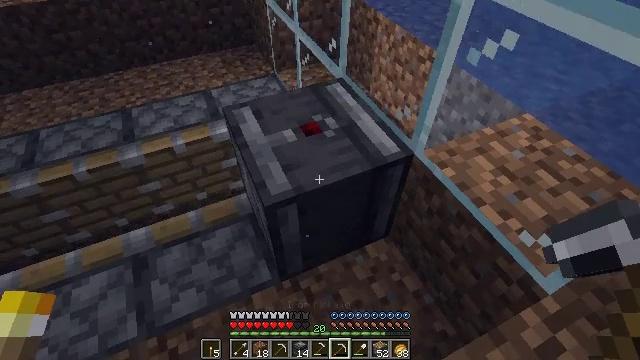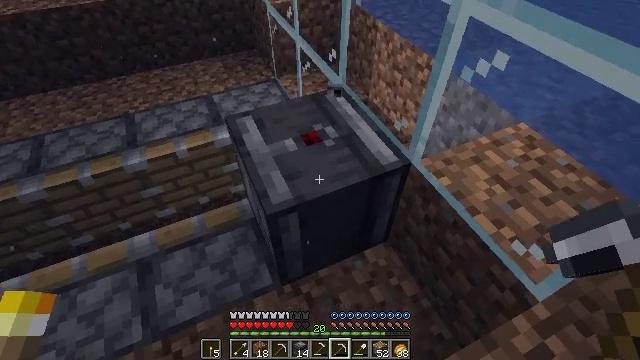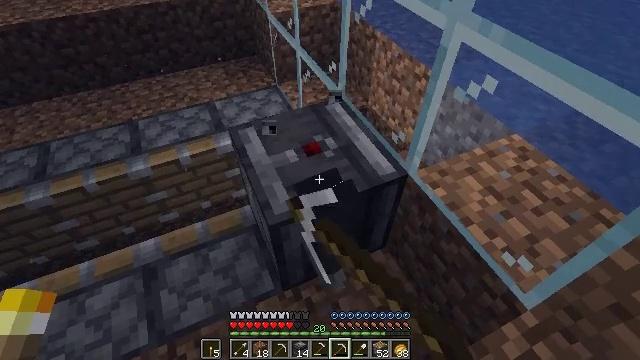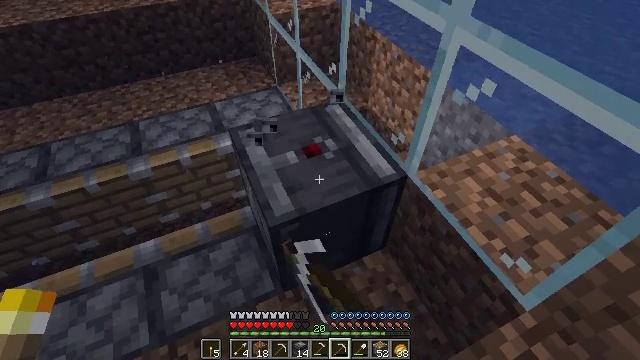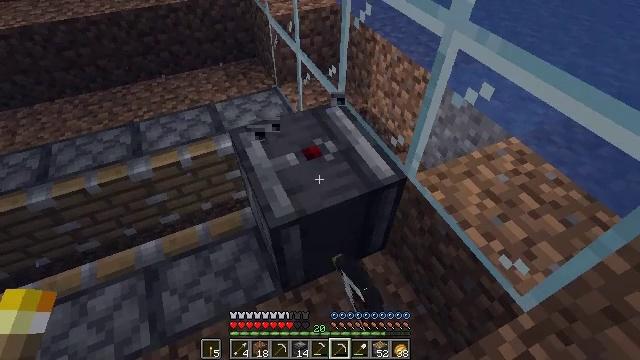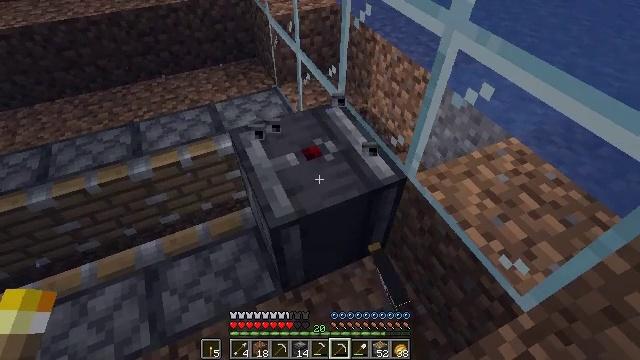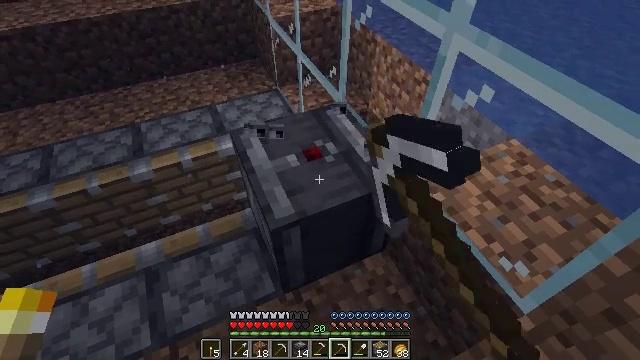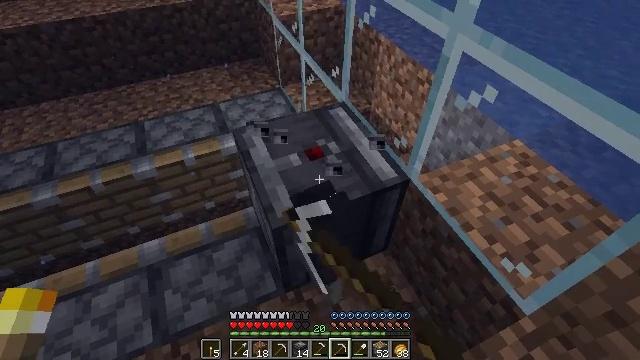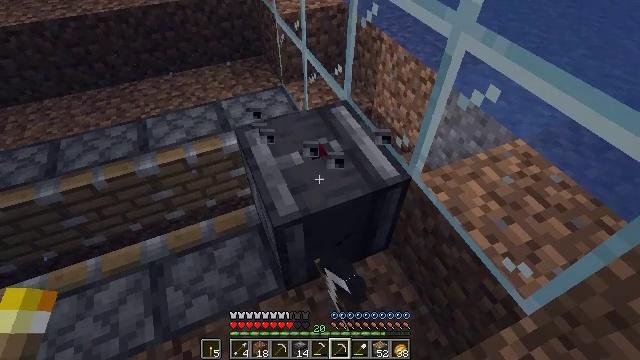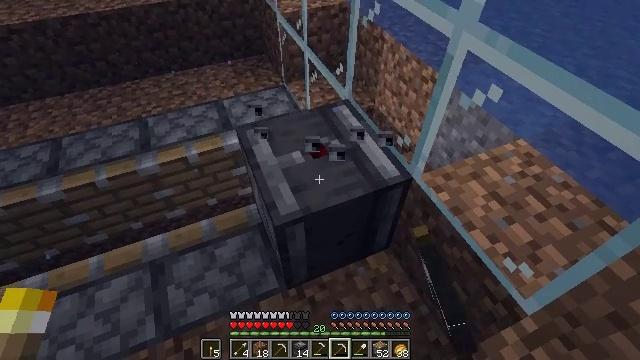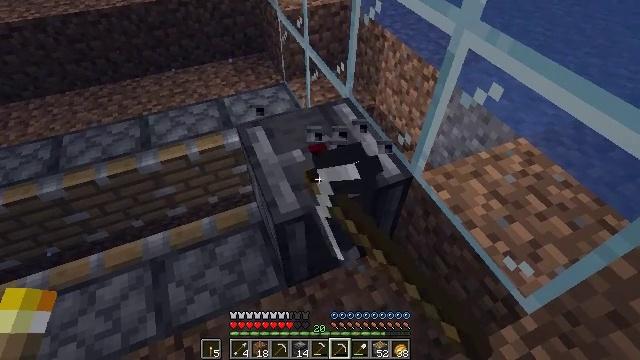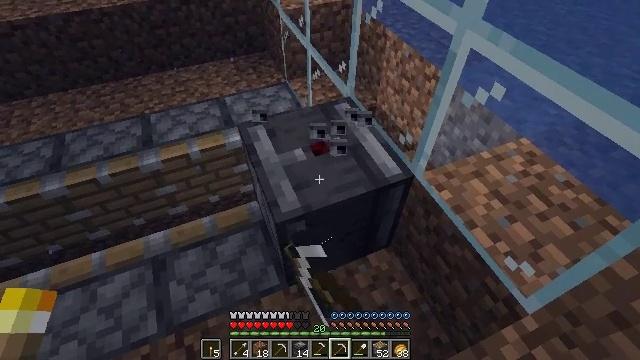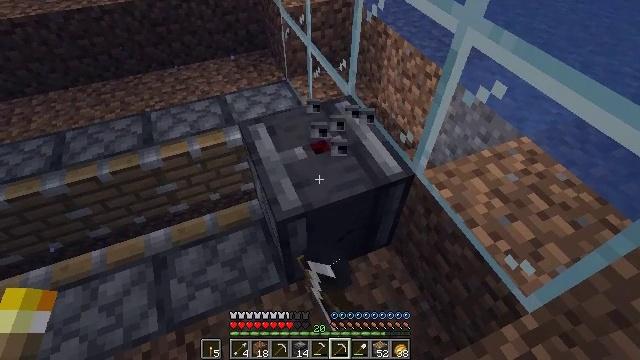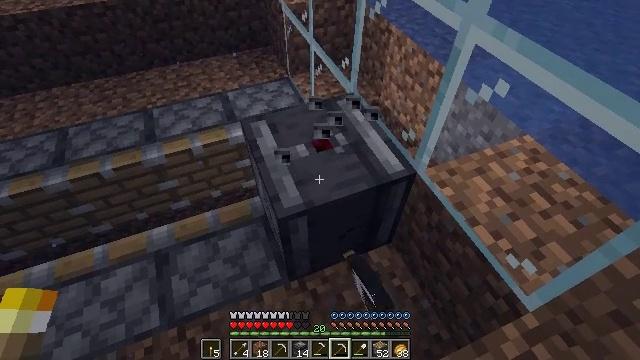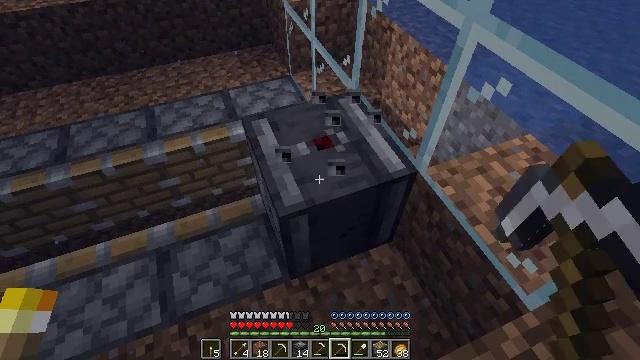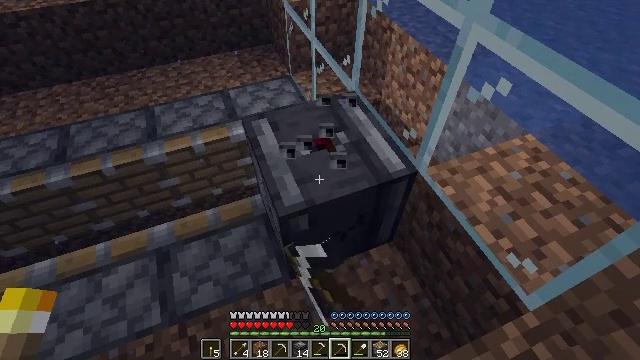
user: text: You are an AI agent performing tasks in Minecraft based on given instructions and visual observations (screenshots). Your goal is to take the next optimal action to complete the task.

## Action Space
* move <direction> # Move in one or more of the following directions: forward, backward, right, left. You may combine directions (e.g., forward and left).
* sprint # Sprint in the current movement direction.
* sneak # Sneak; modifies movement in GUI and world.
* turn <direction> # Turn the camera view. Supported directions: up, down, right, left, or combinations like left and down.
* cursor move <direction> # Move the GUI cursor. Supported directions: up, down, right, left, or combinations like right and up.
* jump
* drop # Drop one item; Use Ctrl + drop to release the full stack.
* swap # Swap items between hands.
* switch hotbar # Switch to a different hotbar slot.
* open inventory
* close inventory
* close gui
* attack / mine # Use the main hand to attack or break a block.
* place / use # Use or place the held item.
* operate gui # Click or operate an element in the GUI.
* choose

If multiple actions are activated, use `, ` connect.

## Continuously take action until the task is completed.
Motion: motion action
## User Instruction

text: Break the observer to move it.
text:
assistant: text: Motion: attack / mine
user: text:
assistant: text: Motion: attack / mine
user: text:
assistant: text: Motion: attack / mine
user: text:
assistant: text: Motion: attack / mine
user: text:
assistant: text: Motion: attack / mine
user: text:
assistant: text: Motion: attack / mine
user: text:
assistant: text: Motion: attack / mine
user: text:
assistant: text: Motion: attack / mine
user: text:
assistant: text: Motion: attack / mine
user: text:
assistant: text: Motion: attack / mine
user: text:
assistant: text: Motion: attack / mine
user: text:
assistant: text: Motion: attack / mine
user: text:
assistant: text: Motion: attack / mine
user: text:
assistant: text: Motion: attack / mine
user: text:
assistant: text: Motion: attack / mine
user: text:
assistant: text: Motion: attack / mine
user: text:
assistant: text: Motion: attack / mine
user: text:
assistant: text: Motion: attack / mine
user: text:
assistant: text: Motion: attack / mine
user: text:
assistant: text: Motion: attack / mine
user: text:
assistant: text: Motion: attack / mine
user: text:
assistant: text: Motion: attack / mine
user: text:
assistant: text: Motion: attack / mine
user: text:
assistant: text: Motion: attack / mine
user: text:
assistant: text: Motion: attack / mine
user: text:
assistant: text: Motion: attack / mine
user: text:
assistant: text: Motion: attack / mine
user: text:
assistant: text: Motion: attack / mine
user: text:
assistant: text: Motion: attack / mine
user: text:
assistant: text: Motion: attack / mine